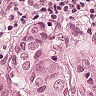
Metastatic tissue present: yes